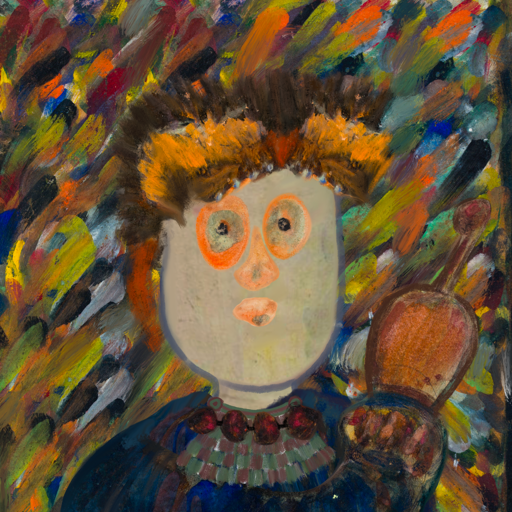
Background: An_Impression, Head And Neck Front: Hill_Girl, Face Front: Childish, Bust: Pipe, Hair Front: Blank, Head Accessory: Gypsy_Queen, Second Necklace: After_Raid, Necklace: Mosgoul, Baby: Blank